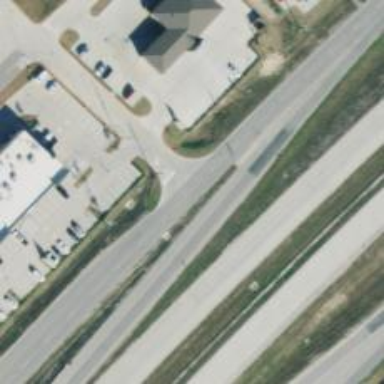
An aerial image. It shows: Secondary road with frontage road alongside.